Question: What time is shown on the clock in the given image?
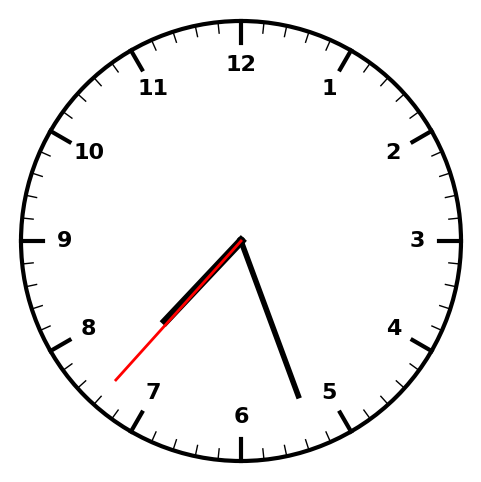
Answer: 07:26:37